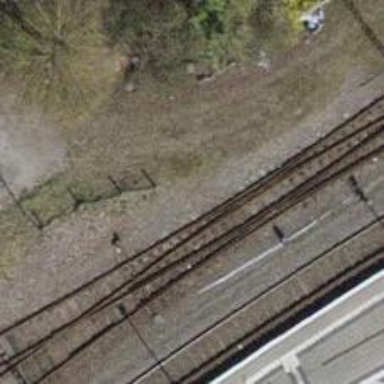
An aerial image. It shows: Railway switch.